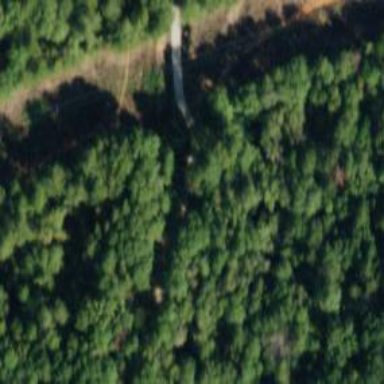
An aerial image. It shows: Abandoned railway alongside cycleway.